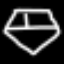
Label: diamond